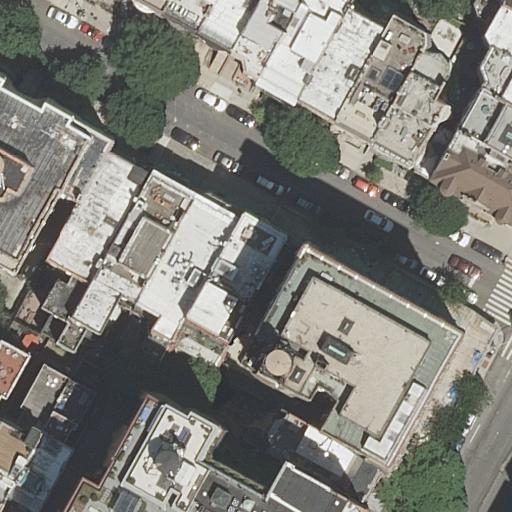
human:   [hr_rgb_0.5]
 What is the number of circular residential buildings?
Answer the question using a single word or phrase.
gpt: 0

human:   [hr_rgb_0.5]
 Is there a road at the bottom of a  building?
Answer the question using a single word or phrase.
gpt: yes

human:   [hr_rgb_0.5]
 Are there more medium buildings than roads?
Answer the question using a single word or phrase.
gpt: yes

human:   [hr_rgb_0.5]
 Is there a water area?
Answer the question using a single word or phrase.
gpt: no

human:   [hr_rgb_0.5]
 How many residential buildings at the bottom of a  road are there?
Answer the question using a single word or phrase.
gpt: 11

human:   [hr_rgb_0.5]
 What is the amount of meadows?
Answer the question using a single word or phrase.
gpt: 0

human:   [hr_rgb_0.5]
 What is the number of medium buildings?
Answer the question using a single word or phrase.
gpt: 12

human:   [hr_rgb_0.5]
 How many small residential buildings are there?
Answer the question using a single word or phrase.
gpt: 10

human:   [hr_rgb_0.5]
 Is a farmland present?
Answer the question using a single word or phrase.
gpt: no

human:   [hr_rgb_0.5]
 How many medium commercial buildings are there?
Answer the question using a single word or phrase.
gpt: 0

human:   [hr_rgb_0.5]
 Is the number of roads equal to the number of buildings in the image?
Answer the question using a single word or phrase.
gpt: no

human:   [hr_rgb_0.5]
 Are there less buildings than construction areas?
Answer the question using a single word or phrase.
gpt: no

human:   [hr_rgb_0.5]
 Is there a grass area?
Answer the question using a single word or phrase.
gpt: no

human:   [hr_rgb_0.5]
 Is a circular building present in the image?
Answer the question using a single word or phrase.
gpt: no

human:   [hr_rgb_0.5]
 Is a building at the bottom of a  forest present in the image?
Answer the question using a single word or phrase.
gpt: no

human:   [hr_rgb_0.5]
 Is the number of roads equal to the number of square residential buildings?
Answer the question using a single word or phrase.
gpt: no

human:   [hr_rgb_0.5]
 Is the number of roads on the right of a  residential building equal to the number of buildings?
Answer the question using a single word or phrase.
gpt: no

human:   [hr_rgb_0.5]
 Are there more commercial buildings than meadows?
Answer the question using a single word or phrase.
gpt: no

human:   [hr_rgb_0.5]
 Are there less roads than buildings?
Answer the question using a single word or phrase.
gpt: yes

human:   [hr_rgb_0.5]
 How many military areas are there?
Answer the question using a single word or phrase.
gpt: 0

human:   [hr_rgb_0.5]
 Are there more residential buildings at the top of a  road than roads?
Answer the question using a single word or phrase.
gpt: yes

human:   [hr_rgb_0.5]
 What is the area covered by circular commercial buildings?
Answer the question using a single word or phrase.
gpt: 0m2

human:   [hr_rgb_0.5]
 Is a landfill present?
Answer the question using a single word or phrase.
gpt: no

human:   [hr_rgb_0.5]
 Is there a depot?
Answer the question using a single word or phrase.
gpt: no

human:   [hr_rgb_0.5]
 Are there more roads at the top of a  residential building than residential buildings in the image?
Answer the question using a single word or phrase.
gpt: no

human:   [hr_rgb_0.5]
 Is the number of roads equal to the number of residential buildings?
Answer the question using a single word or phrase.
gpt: no

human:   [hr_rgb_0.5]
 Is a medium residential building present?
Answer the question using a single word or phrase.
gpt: yes

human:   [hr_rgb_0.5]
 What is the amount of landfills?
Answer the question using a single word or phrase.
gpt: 0

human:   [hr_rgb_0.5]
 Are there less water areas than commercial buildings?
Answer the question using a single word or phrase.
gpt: no

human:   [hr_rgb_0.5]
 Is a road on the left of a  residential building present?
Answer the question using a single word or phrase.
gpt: yes

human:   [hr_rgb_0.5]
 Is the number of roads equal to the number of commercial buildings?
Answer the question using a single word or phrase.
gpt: no

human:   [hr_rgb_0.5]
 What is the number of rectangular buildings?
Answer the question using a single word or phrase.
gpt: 12

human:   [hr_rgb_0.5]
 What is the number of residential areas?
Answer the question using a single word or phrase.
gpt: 0

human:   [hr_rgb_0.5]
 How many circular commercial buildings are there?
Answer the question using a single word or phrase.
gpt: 0

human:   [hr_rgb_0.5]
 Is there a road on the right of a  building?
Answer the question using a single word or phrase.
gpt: yes

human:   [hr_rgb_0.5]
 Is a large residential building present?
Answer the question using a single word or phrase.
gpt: yes